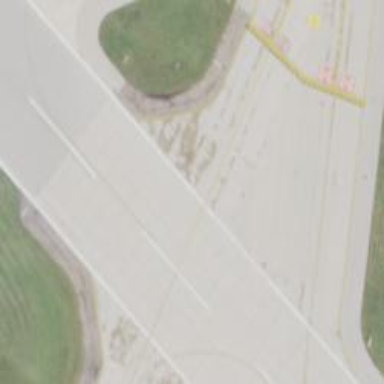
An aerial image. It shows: View of runway in airport.